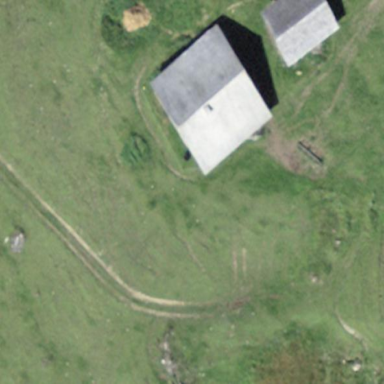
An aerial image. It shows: Farm auxiliary building.